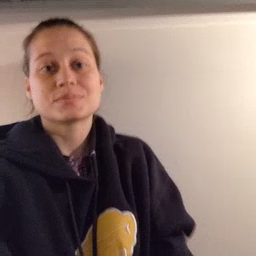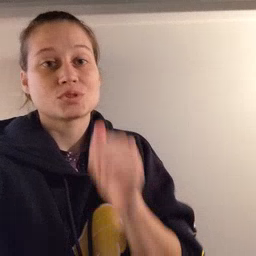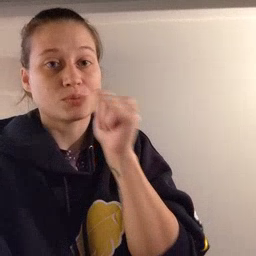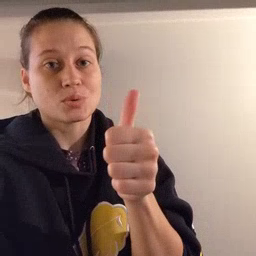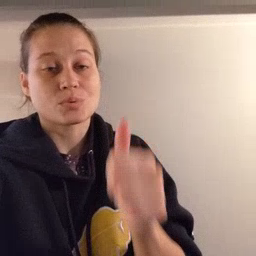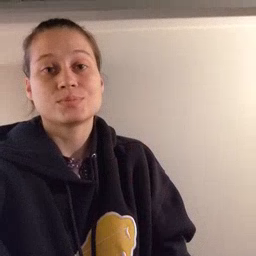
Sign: tomorrow